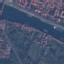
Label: River